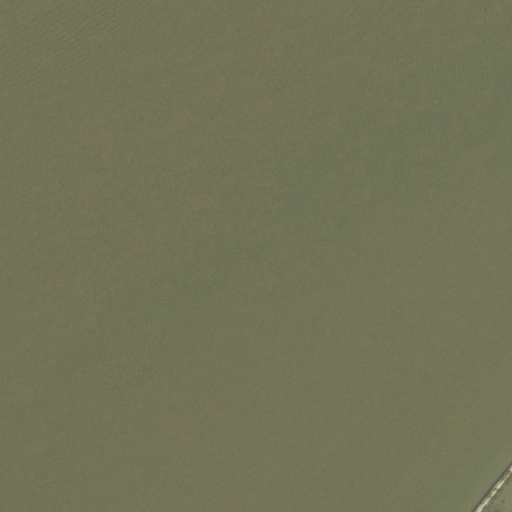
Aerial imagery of island in Louisiana named Cutoff Island containing only open water